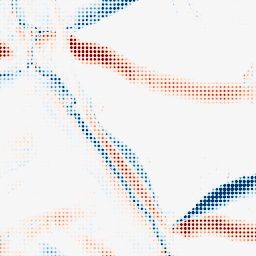
Category: morphological
Decomposition family: morphological_ellipse
Decomposition parameters: operation: average
width: 30
height: 5
Upsampling method: sinc_hamming
Upsampling parameters: scale: 8
kernel_size: 4
Upsampling scale: 8